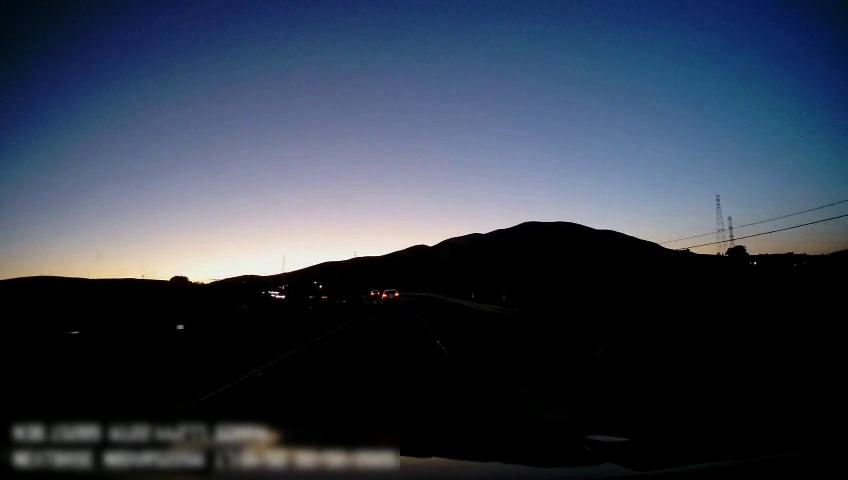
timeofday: Dusk/Dawn/Twilight
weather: Other
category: Drivable Space
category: Vehicles | SUV
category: Vehicles | Car
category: Lanes | Current Lane
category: Lanes | Current Lane